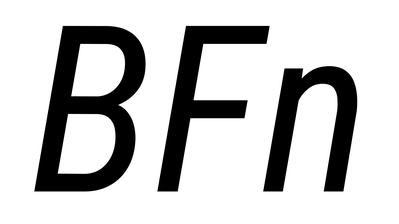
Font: Roboto-Italic_Condensed_Italic